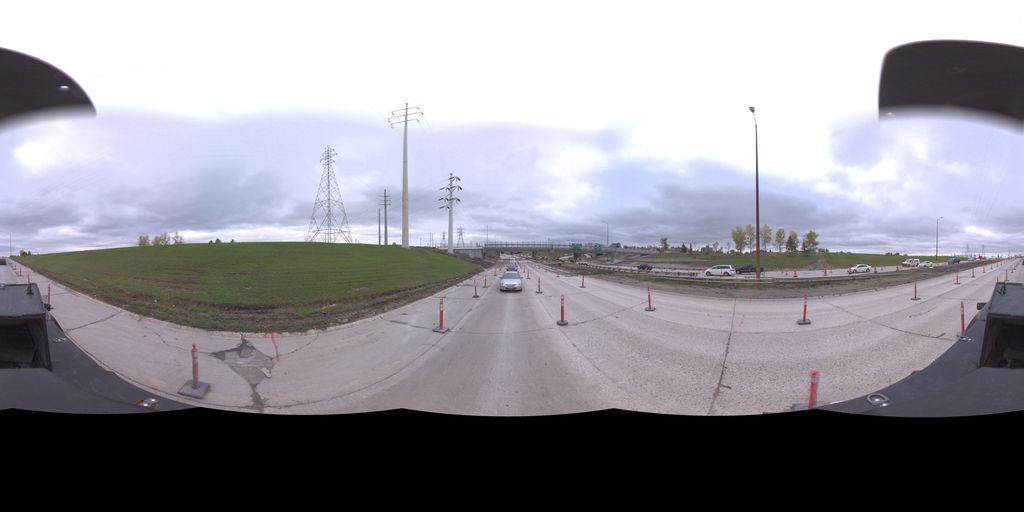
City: winnipeg